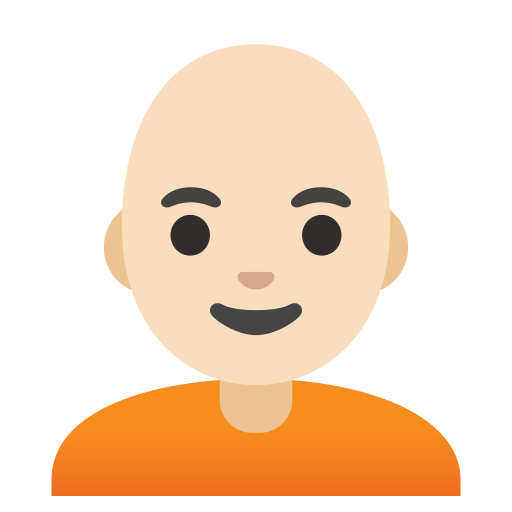
Emoji: 🧑🏻‍🦲